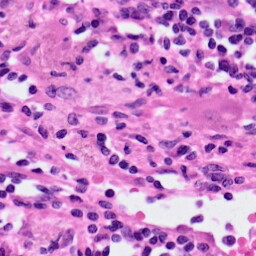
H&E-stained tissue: Lung